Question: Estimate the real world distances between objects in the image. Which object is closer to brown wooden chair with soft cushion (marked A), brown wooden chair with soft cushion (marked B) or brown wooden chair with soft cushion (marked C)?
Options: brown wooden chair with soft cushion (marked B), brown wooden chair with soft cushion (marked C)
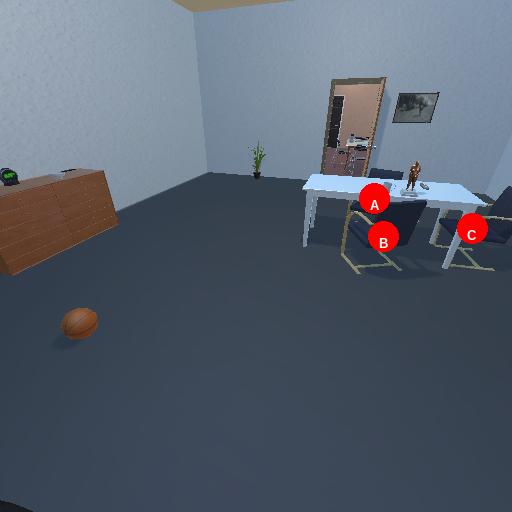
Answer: brown wooden chair with soft cushion (marked B)